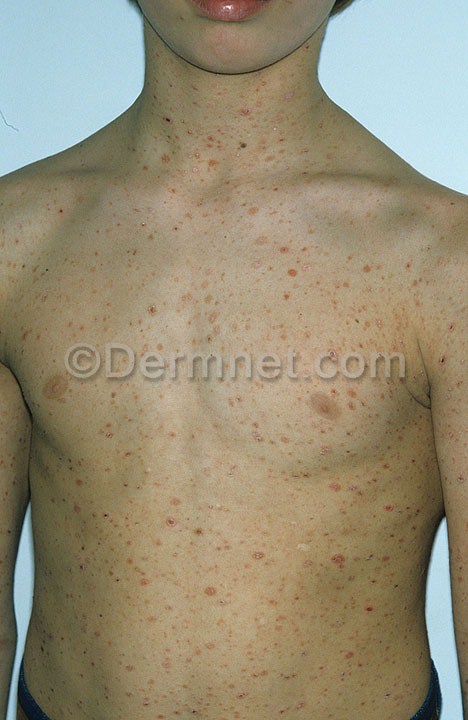
Disease: Psoriasis pictures Lichen Planus and related diseases